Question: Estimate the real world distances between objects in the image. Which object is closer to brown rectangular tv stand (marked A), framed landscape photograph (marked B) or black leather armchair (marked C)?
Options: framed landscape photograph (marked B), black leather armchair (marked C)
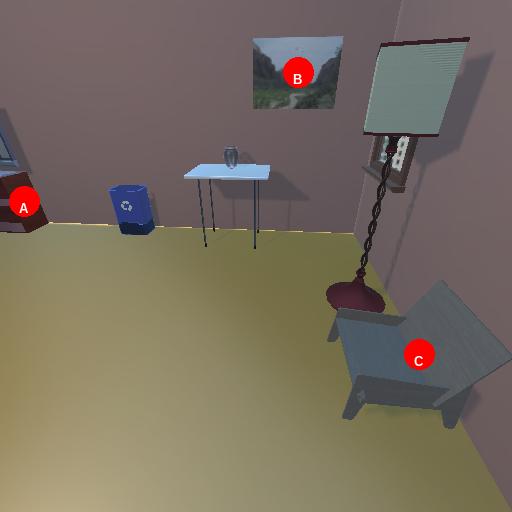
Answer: framed landscape photograph (marked B)